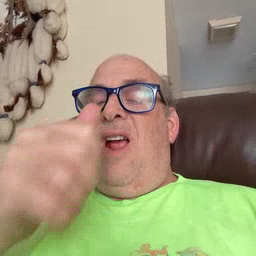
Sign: nuts